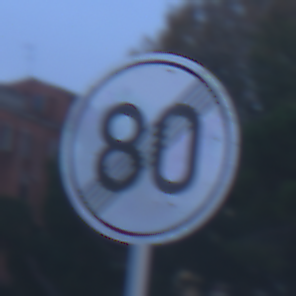
Verkehrszeichen: EndeGeschwindigkeit80
Umgebung: Outdoor, Urban
Tageszeit: Dawn
Wetter: PartlyCloudy
Licht: Natural
Jahreszeit: NotSpecified
Kontrast: LowContrast